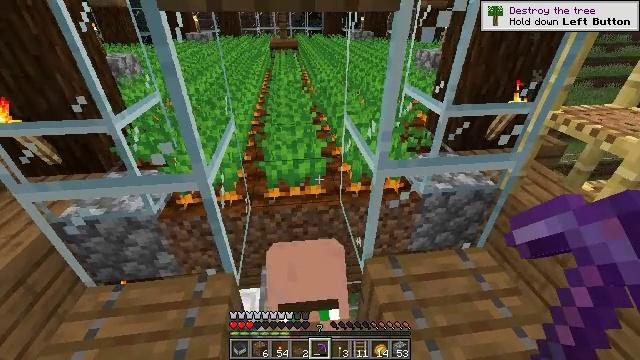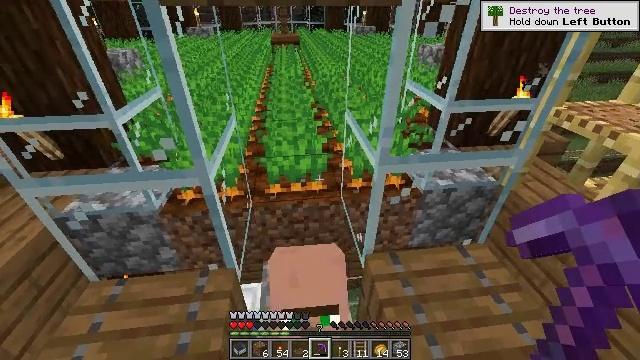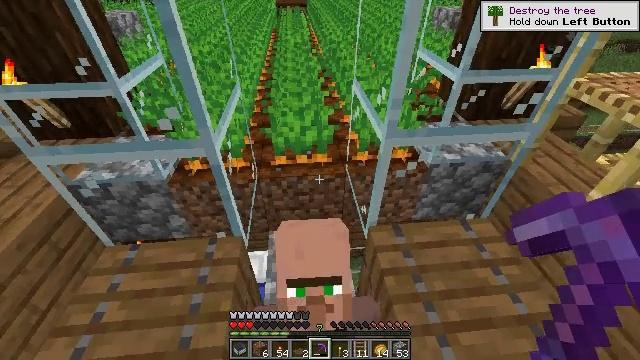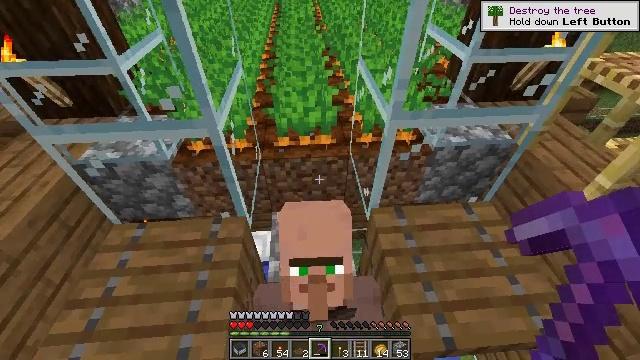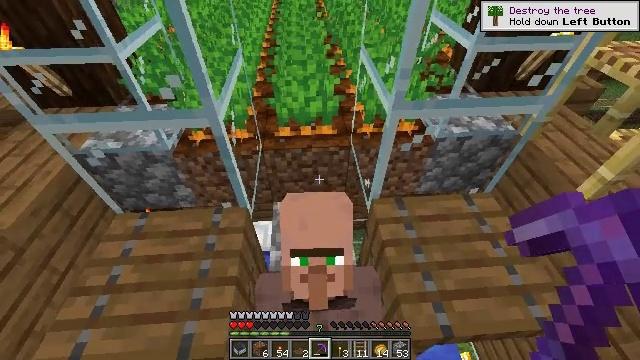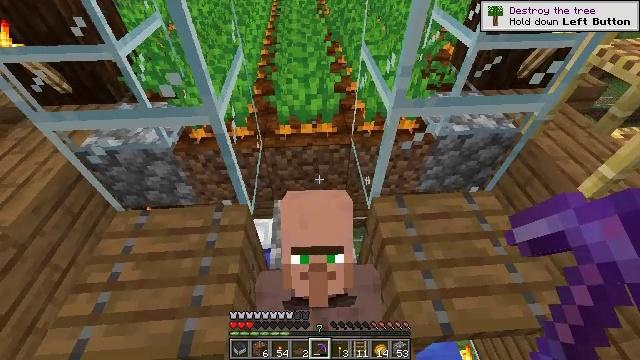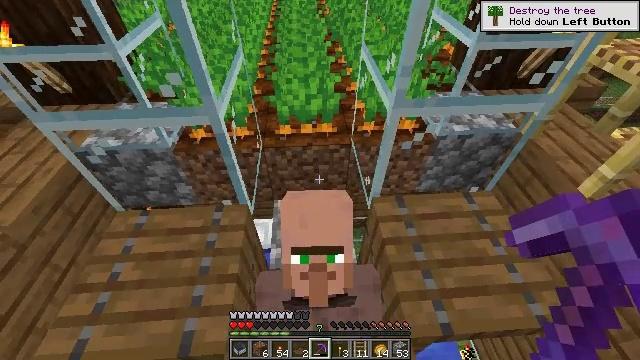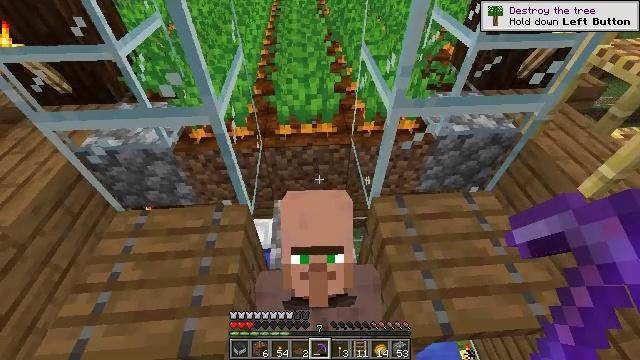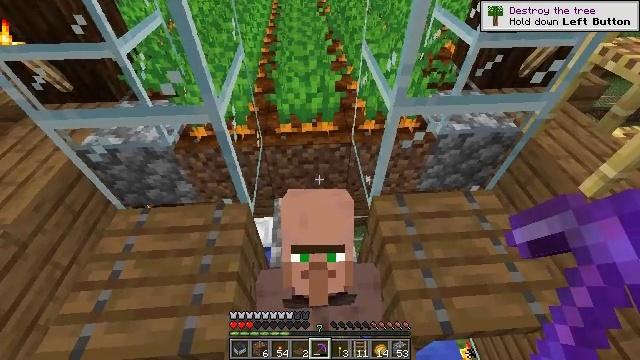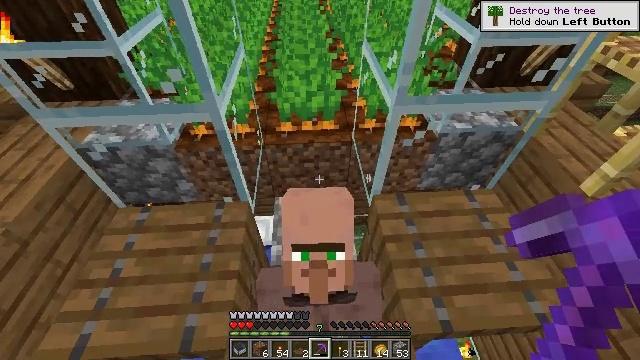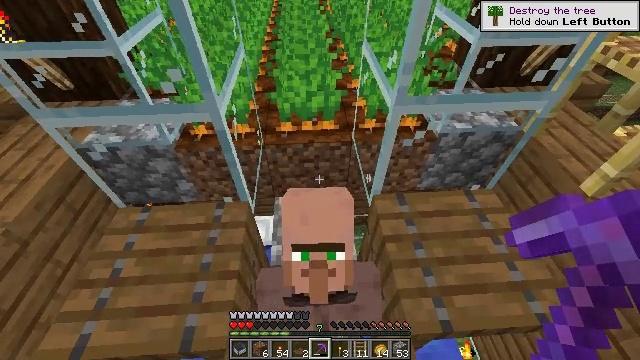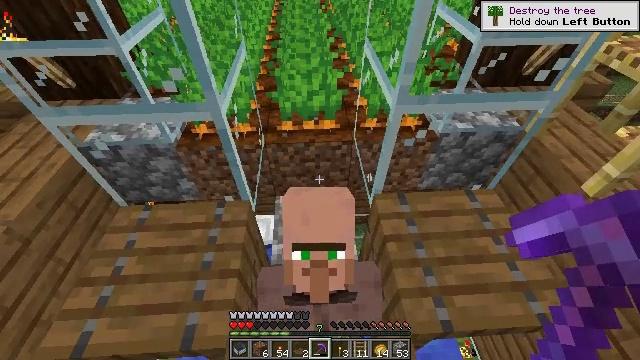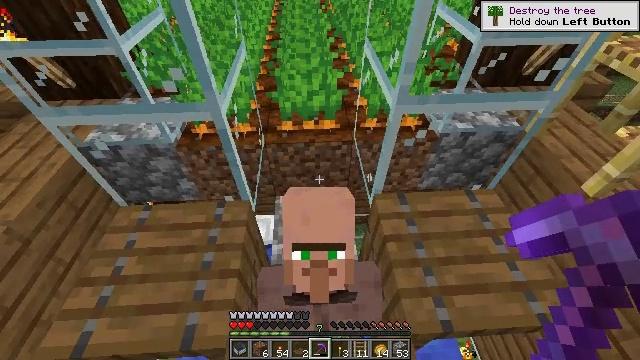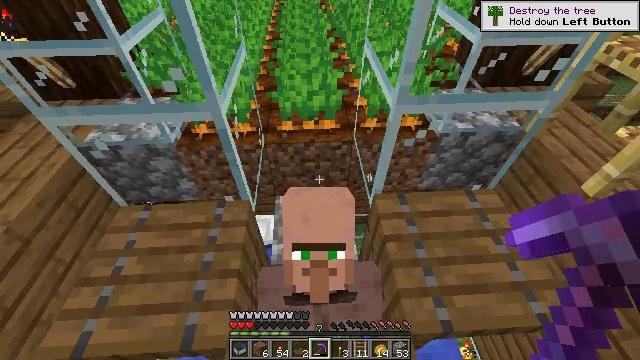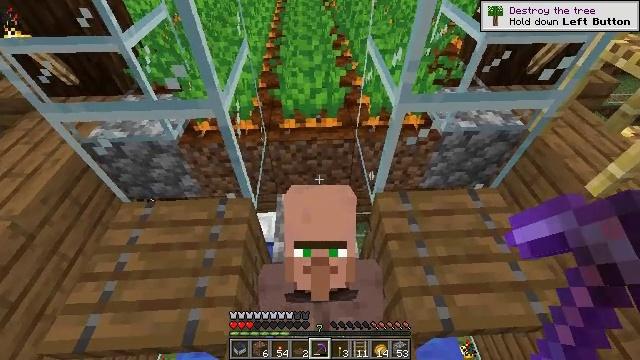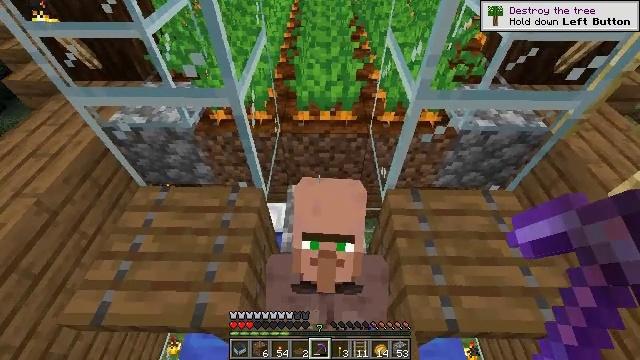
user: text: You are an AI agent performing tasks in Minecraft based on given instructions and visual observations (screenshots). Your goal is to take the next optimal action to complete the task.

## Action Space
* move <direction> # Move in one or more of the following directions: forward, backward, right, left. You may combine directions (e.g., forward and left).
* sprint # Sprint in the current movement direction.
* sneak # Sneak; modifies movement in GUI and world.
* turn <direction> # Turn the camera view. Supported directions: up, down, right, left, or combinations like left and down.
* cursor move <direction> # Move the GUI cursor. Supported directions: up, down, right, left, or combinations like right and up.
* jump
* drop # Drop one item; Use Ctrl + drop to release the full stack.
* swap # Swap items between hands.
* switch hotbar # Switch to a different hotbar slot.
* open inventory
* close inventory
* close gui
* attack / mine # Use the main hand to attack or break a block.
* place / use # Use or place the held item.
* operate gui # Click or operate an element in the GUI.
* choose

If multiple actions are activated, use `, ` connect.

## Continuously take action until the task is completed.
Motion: motion action
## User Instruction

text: Mine cobblestone underground.
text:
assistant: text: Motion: no_op
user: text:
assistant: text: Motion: turn left and down
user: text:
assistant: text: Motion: turn down
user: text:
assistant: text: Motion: turn down
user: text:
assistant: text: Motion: no_op
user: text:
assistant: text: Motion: no_op
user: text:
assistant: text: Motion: no_op
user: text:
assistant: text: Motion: no_op
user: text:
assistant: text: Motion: no_op
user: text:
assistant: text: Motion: no_op
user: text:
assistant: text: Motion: no_op
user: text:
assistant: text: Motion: no_op
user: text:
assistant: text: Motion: no_op
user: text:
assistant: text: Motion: no_op
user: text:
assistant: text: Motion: turn left and down
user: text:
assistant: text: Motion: turn left and down
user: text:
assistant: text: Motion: turn left and down
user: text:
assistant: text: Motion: turn left
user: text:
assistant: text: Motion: turn left
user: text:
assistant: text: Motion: turn left
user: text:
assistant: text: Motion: turn left
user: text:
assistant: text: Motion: turn left
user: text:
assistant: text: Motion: no_op
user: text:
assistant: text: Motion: no_op
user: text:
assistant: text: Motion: no_op
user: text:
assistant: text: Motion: move forward
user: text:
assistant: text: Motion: move forward
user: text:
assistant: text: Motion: move forward
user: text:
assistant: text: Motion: move forward
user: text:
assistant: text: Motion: no_op